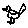
Label: bird